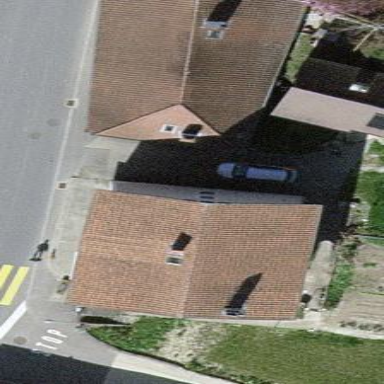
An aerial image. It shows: House next to supermarket.